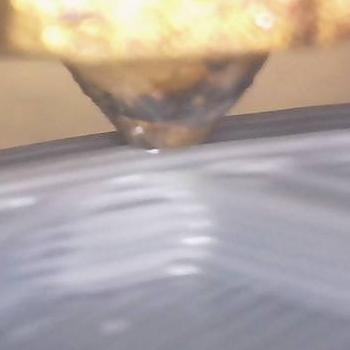
Flow rate: 56%